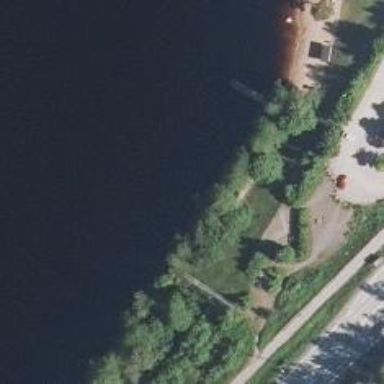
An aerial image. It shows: Man-made pier.